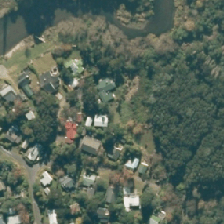
Land cover: urban_build_up